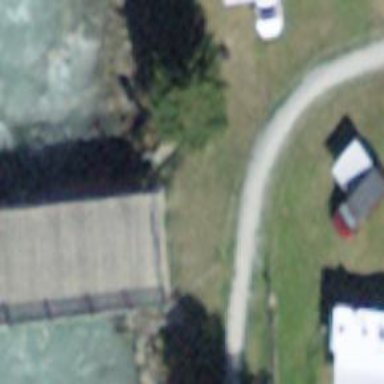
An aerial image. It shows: Emergency access point on the road.